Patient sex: M
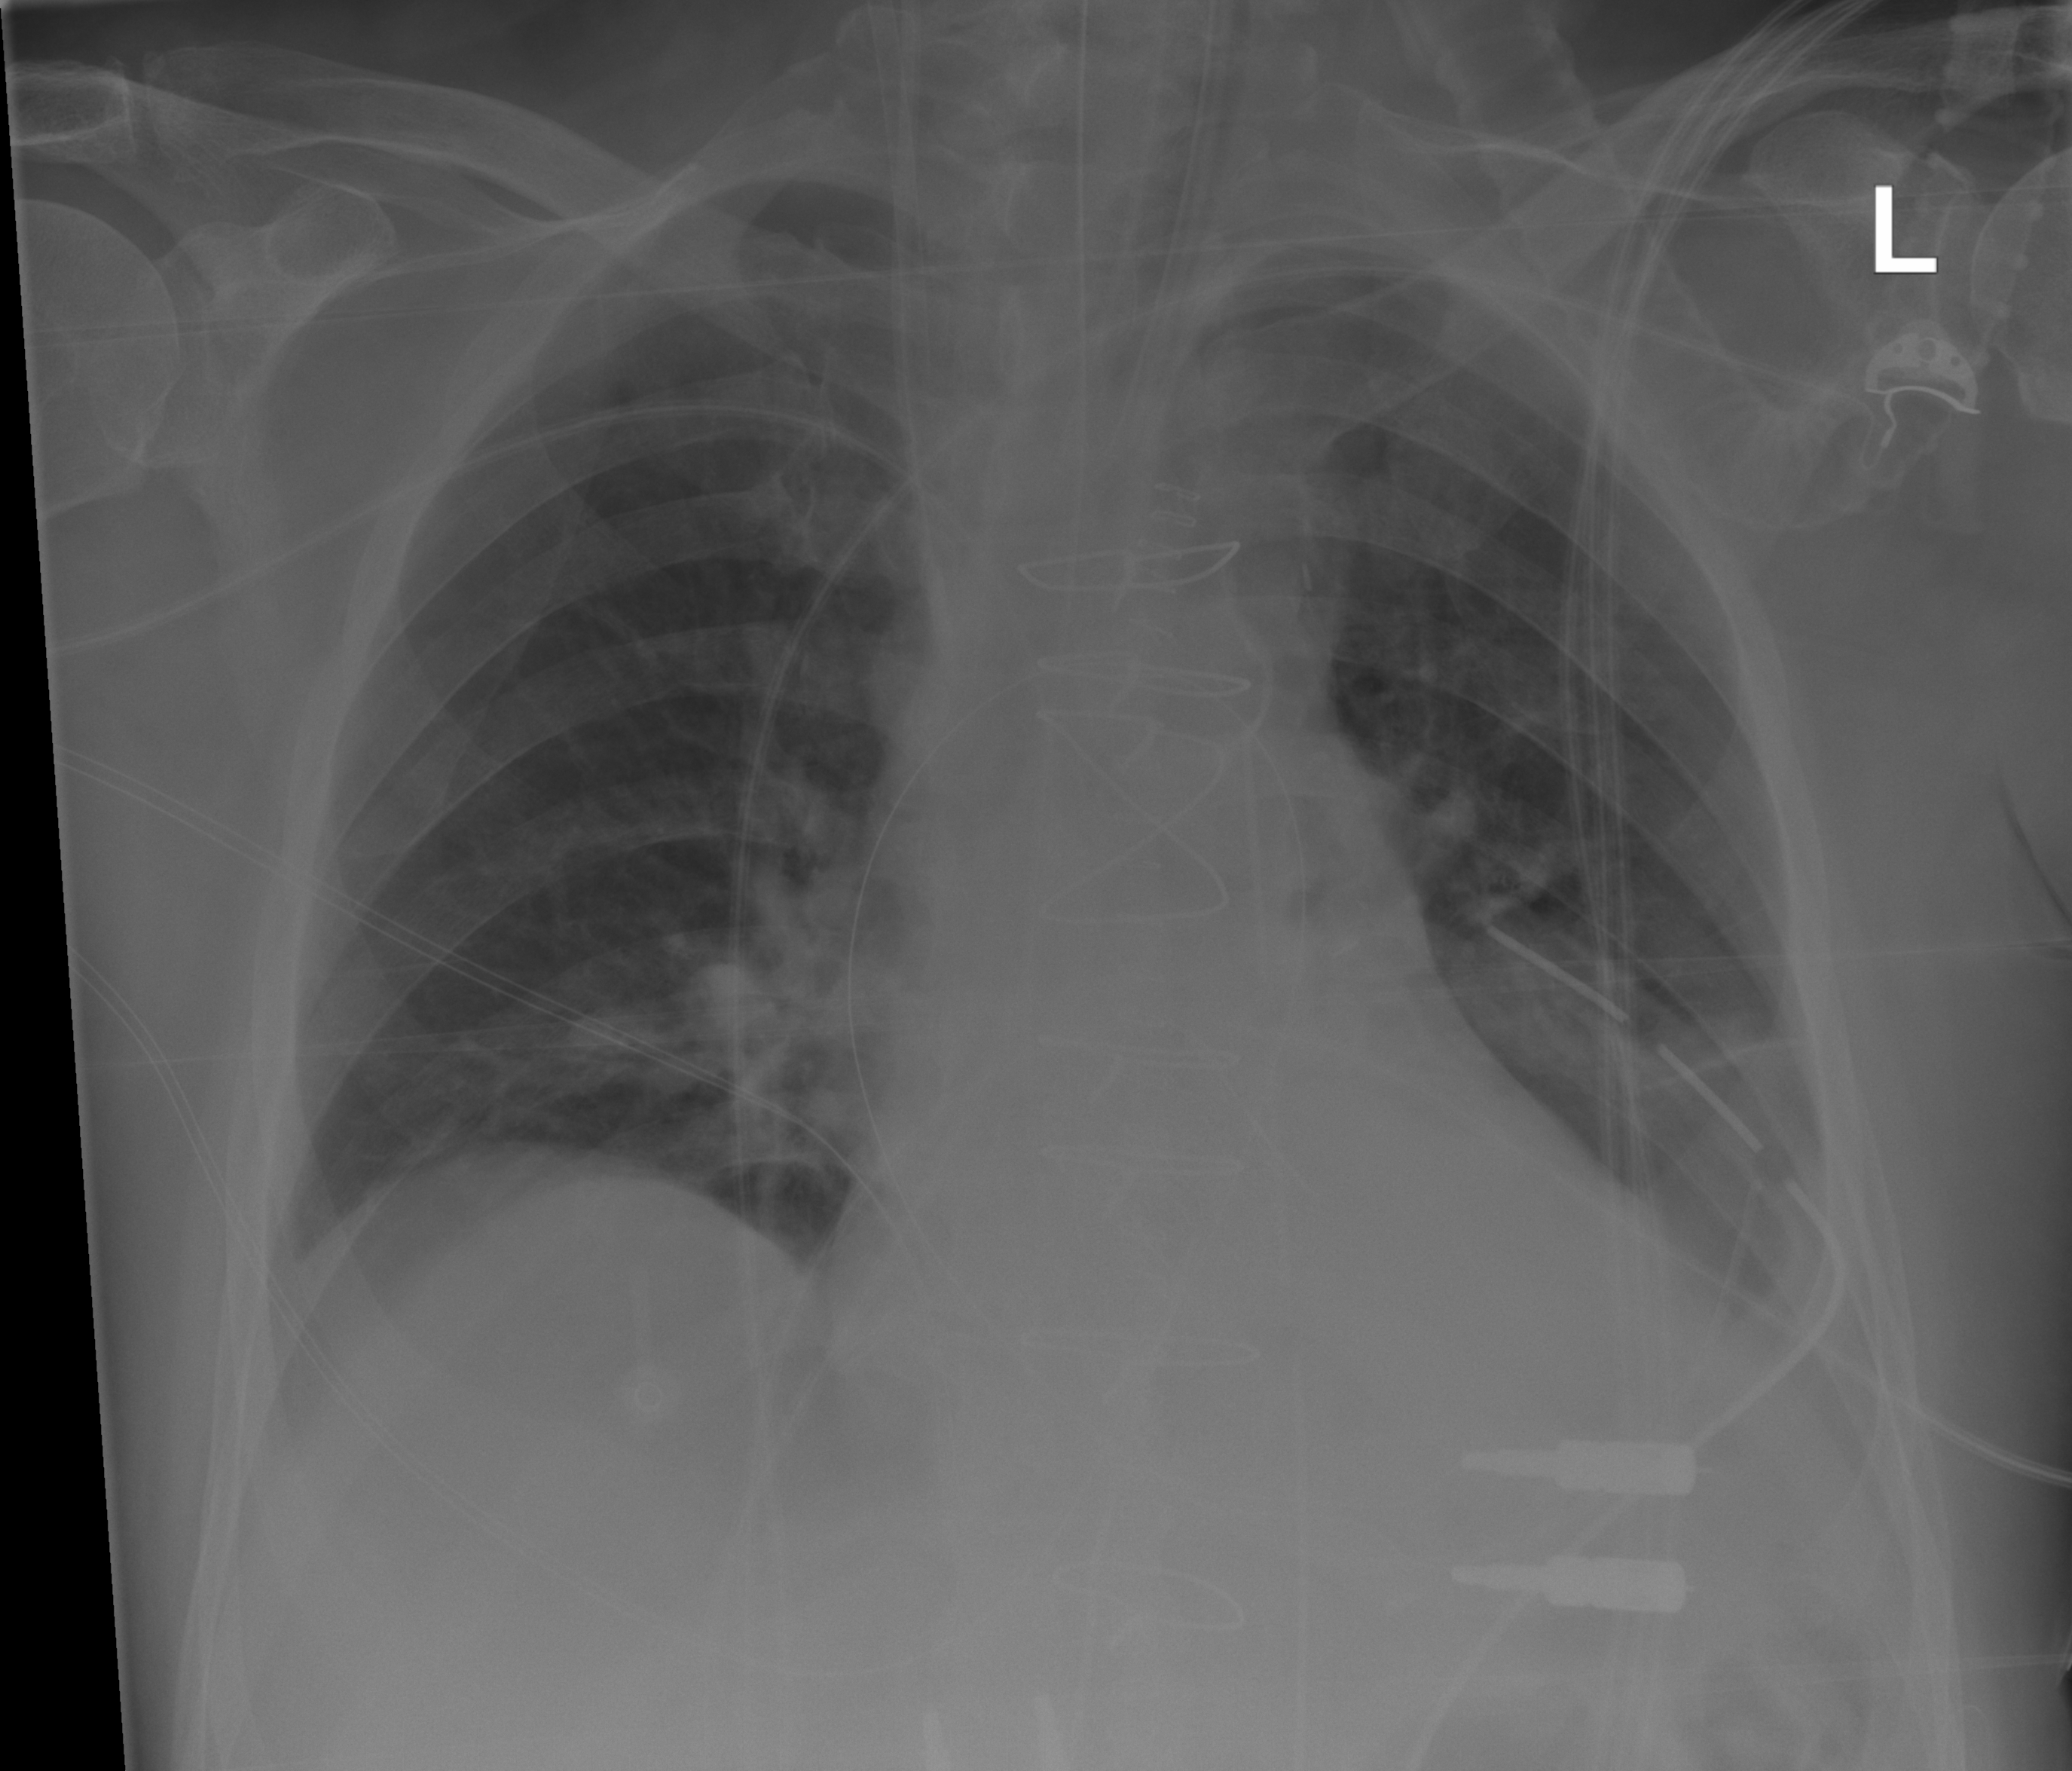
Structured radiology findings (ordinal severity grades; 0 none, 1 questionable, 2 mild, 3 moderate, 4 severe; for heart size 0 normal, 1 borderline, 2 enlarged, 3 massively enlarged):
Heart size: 0
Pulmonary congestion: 0
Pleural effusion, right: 0
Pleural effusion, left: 2
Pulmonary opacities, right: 0
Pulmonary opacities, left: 0
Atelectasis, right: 0
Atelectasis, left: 2